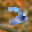
Label: 2